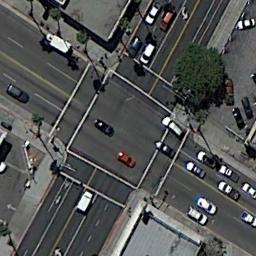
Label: intersection